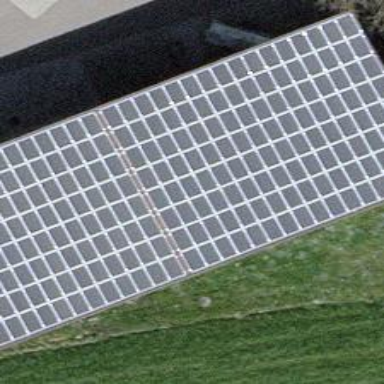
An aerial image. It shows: Solar power generator using photovoltaic panels.